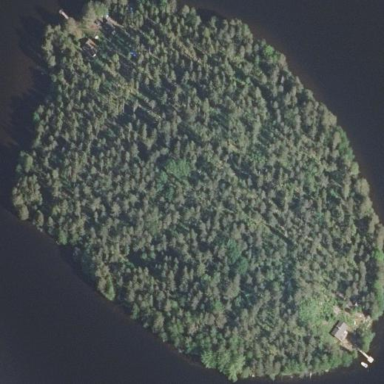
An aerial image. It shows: Island covered with woodland.